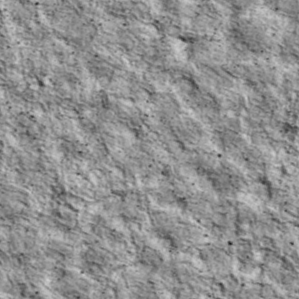
Label: non_frost